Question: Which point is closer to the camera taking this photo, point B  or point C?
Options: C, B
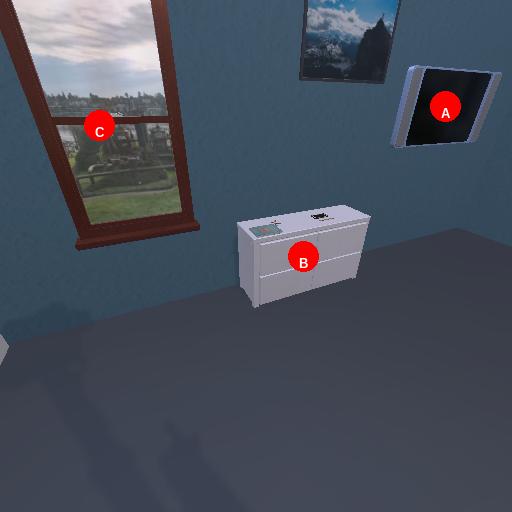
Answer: C